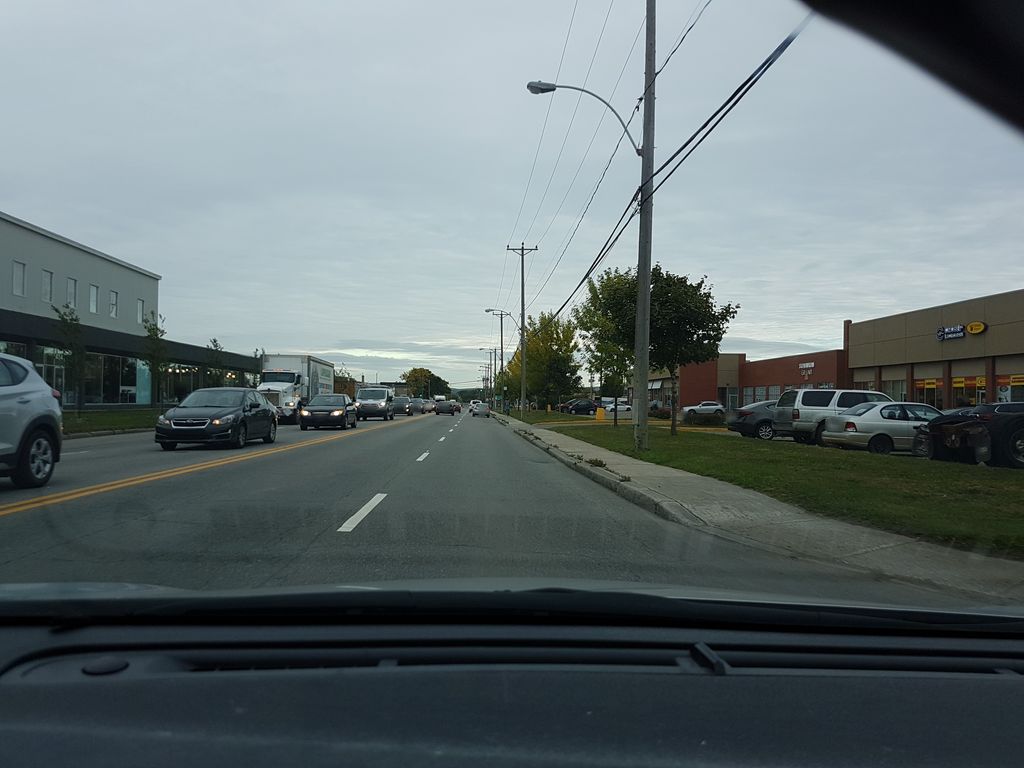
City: quebec_city